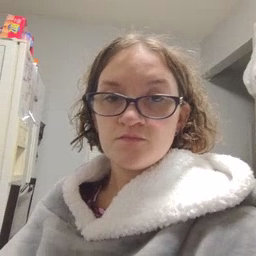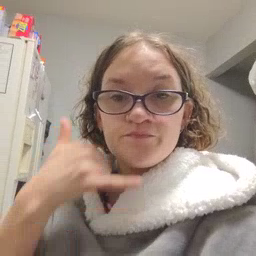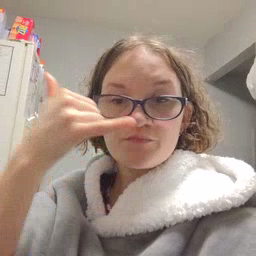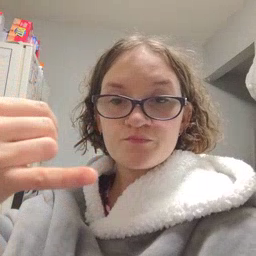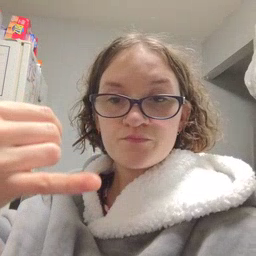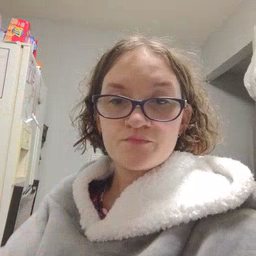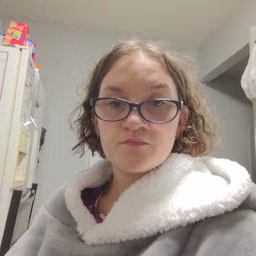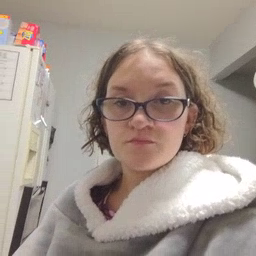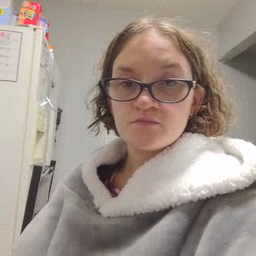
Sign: callonphone